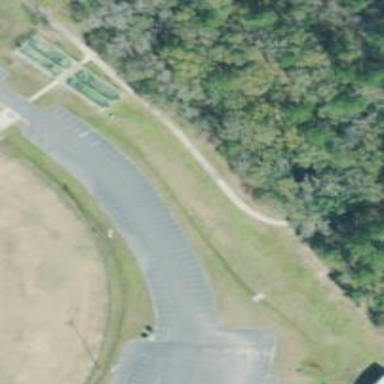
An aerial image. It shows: Disc golf course for leisure activity.